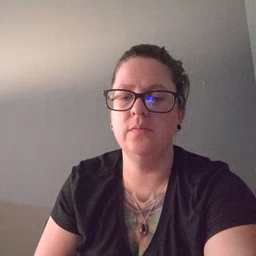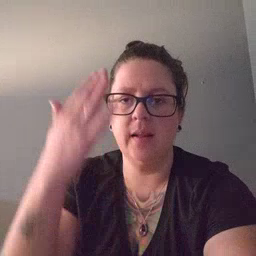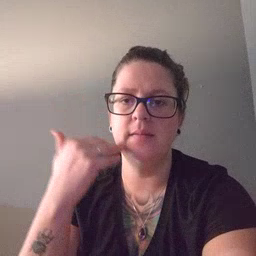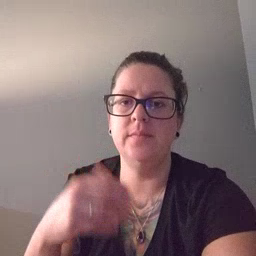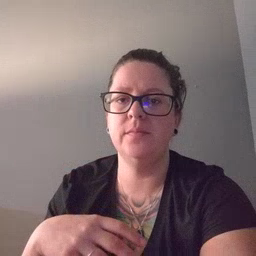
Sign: head